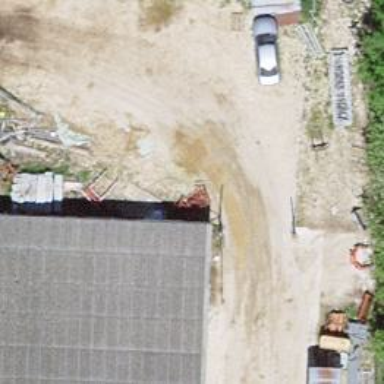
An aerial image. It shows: Driveway with ground surface.